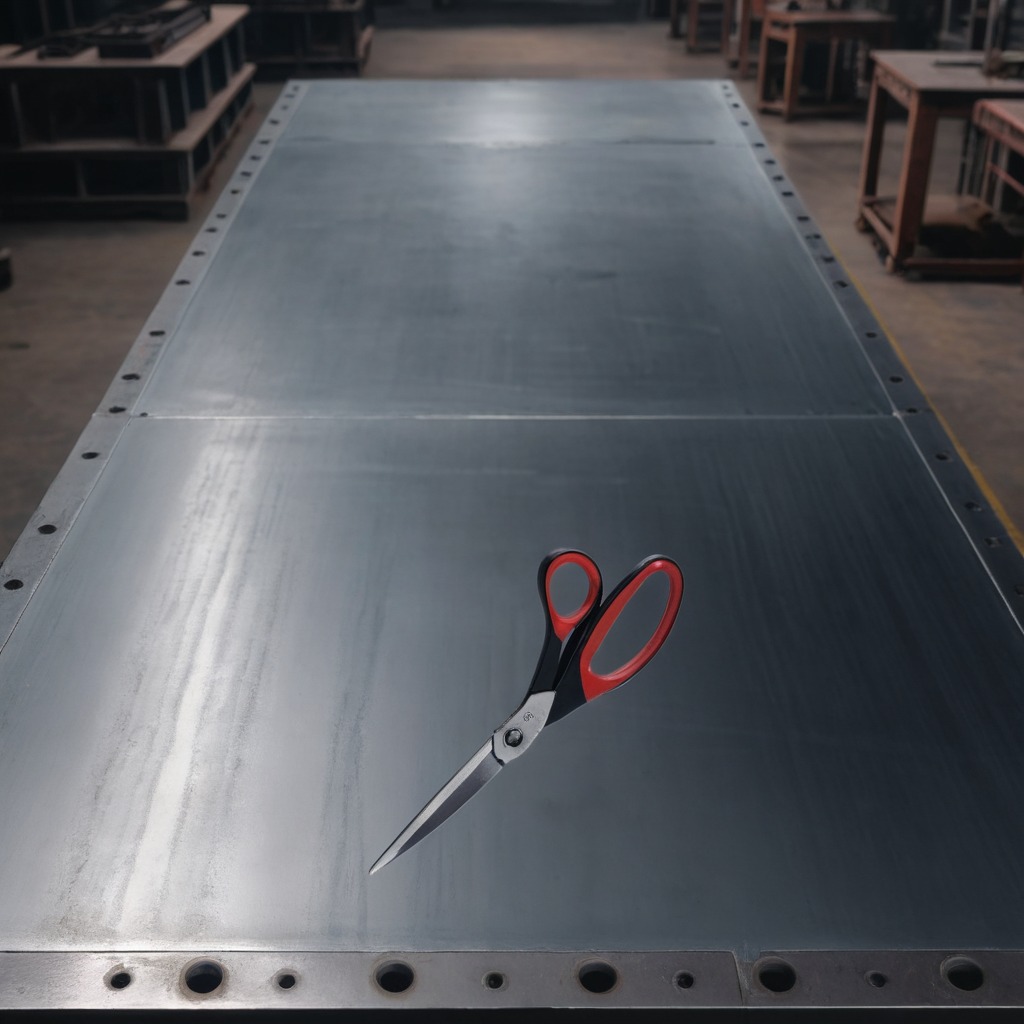
A scissor lying on the cold steel table in a mining workshop gritty textures